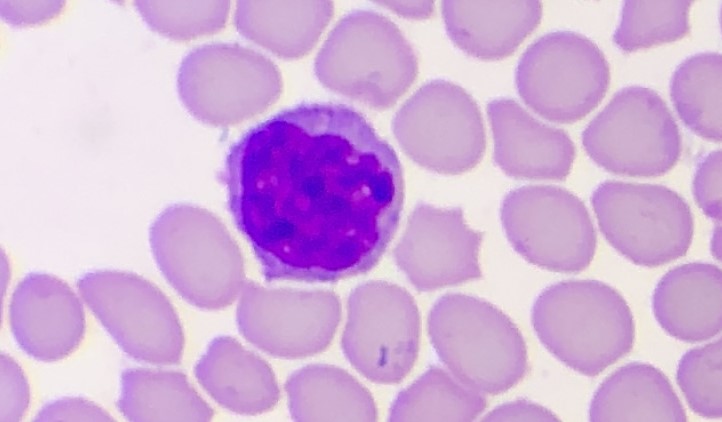
White blood cell type: Lymphocyte